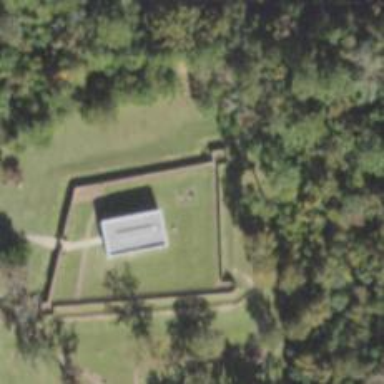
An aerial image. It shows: Historic attraction featuring cannon.